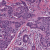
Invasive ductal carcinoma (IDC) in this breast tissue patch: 1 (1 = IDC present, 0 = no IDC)